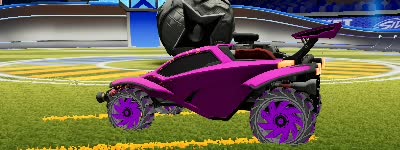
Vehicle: octane